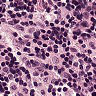
Metastatic tissue present: no